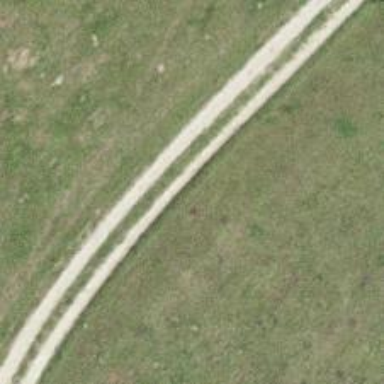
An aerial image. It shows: Track with grade2 tracktype.